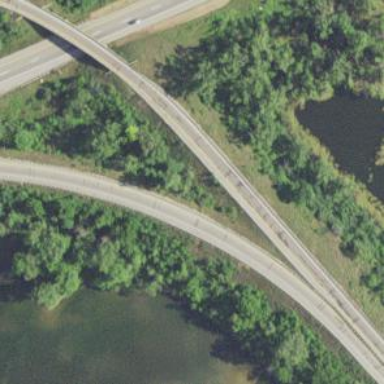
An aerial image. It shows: Motorway link.